Question: See the screenshot here:

I'd like the user to just type a city or country name and the autocompleter will show suggested items.
How should I start for creating it?
Are there any API(s) or web services for me to call?
Where can I find the database of all cities/countries in the world?
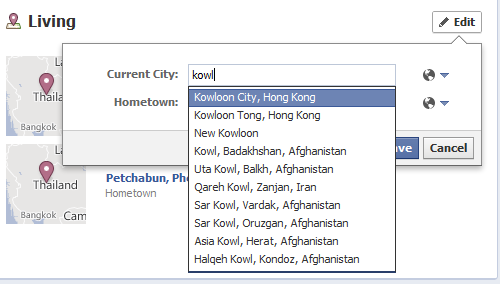
Answer: I think this would be the best database for your situation, check it out:
<URL>